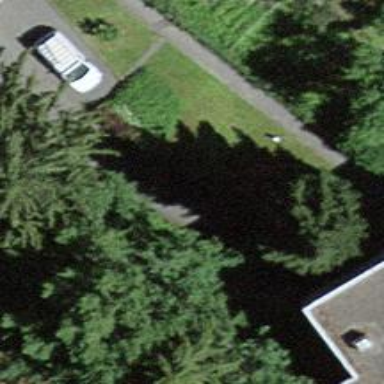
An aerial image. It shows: Parking entrance.